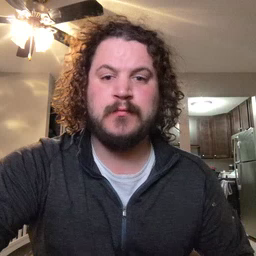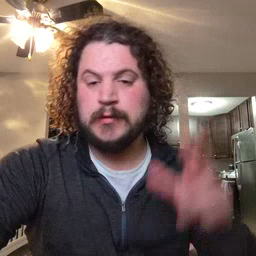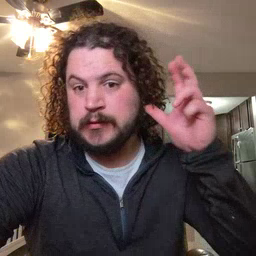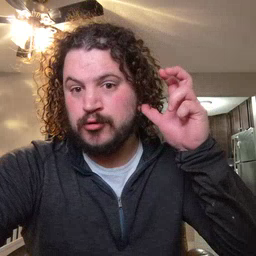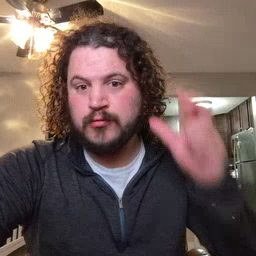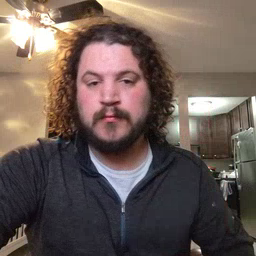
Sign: hear